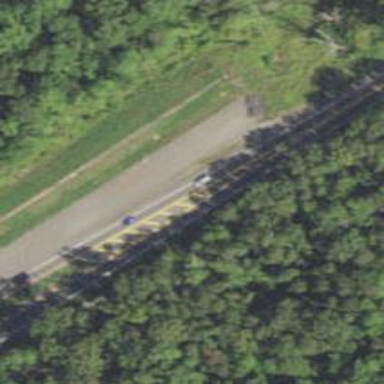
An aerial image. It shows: Trunk highway with expressway features.